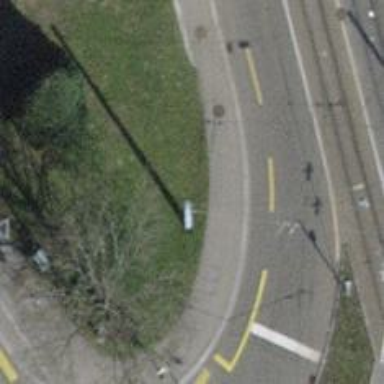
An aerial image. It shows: Asphalt sidewalk.